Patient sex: M
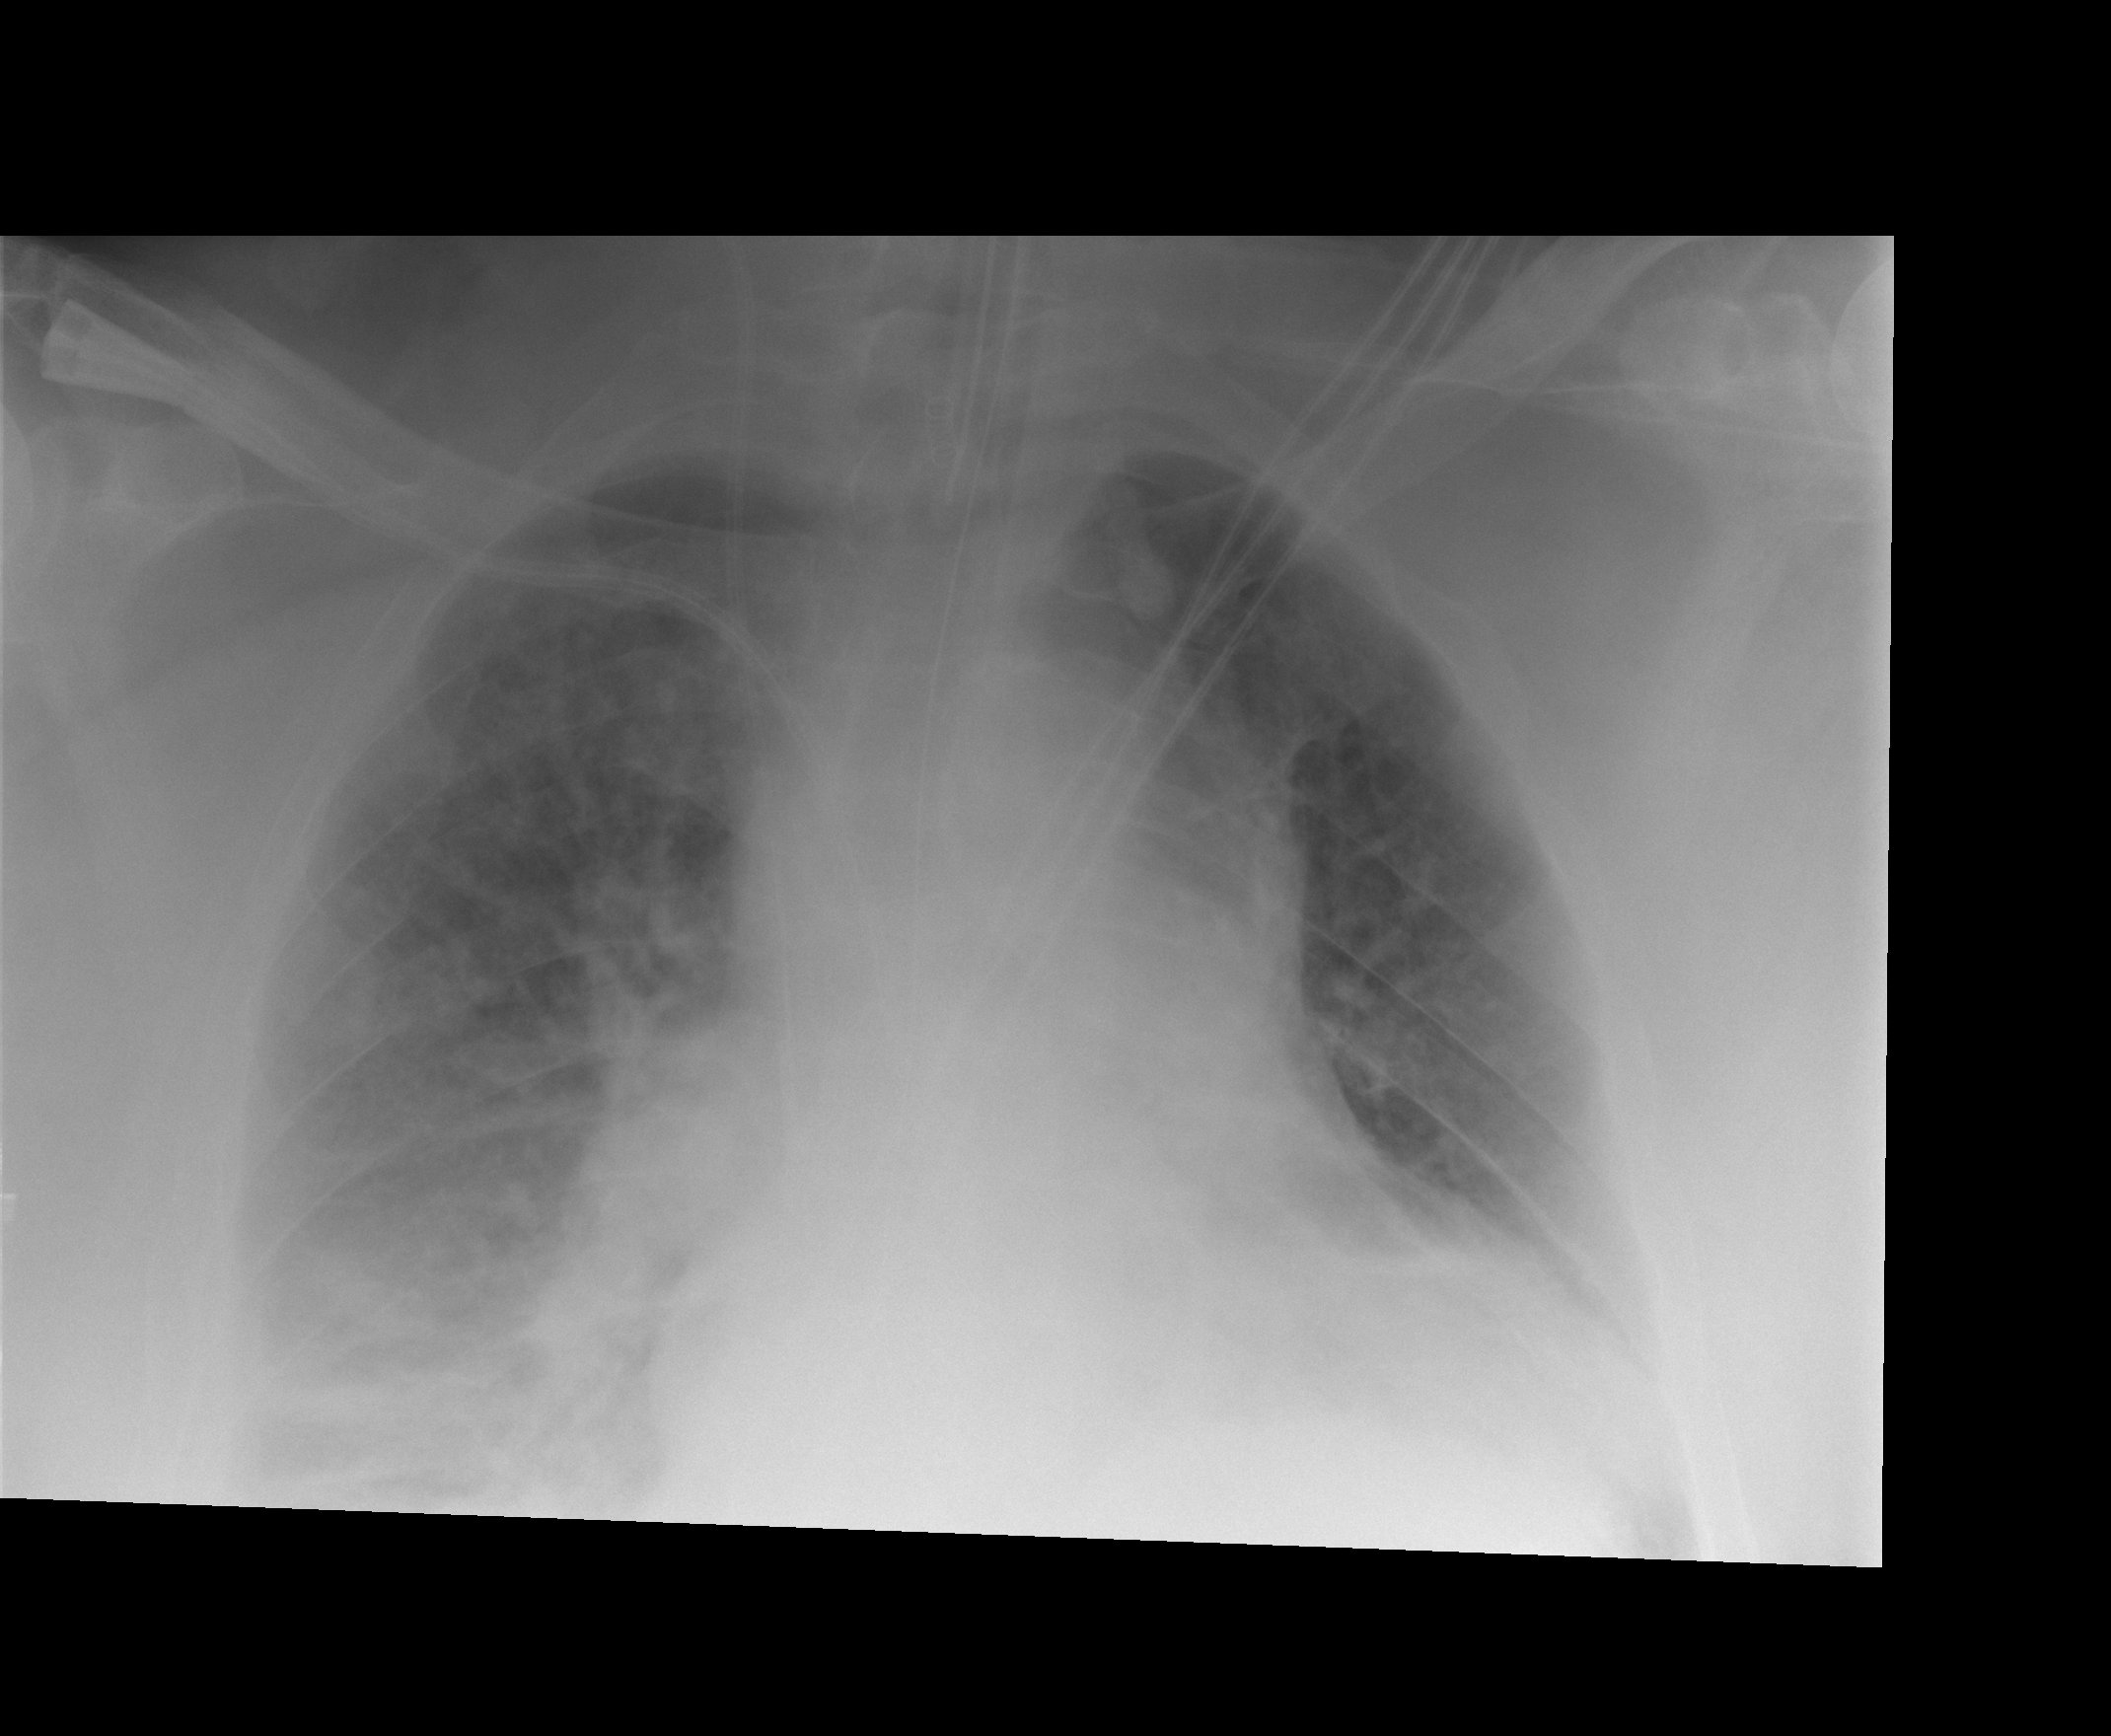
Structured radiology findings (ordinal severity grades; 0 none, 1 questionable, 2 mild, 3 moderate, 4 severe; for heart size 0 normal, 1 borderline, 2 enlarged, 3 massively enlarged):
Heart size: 2
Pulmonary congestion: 3
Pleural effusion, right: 2
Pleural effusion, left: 2
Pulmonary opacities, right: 2
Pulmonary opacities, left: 2
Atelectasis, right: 3
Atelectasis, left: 2